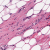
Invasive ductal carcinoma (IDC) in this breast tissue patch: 0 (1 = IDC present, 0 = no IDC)